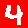
Digit: 4